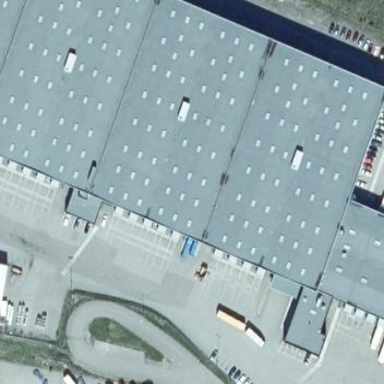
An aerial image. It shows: Warehouse building.